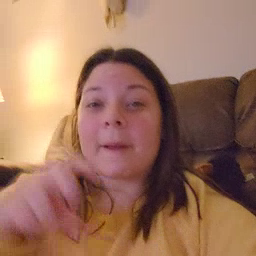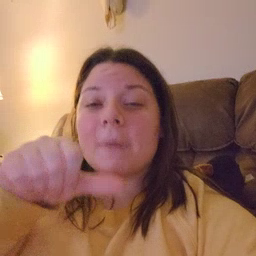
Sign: puzzle